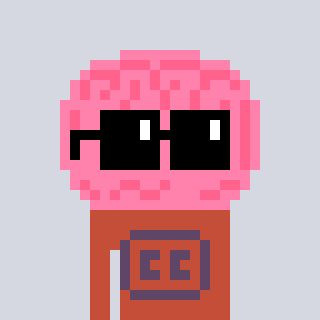
a pixel art character with square black sunglasses, a brain-shaped head and a rust-colored body on a cool background